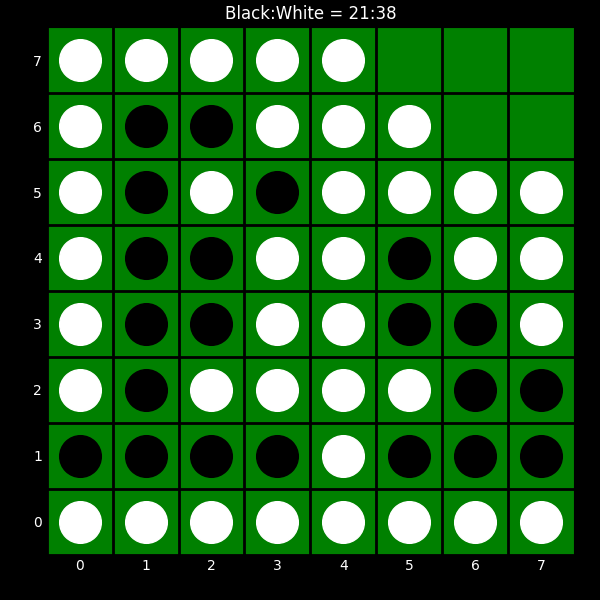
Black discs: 21
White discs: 38